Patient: sex F, age 38
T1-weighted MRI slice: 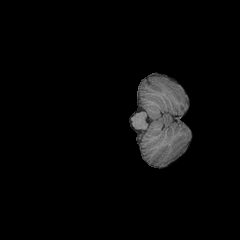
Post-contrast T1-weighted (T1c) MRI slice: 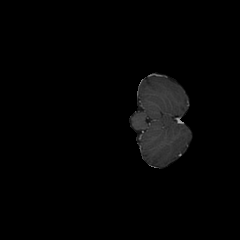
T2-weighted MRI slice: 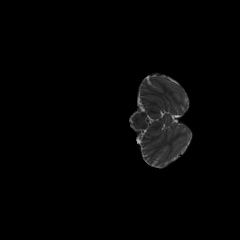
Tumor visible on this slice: no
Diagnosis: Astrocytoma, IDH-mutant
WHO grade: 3